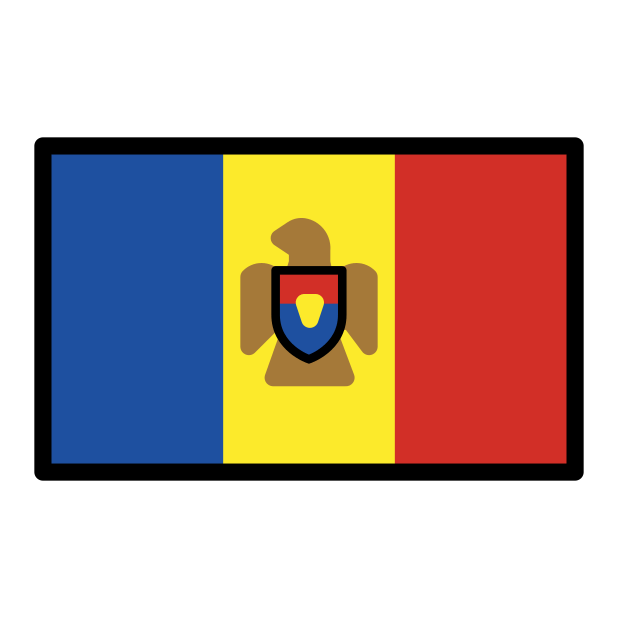
flag: Moldova